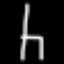
Label: chair